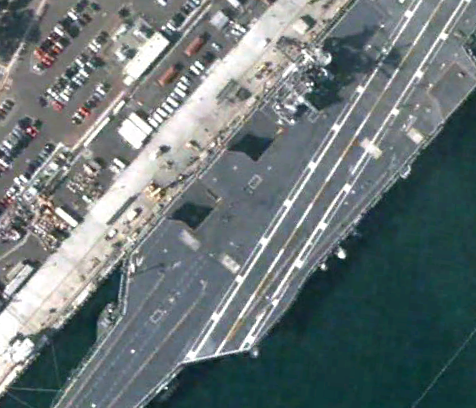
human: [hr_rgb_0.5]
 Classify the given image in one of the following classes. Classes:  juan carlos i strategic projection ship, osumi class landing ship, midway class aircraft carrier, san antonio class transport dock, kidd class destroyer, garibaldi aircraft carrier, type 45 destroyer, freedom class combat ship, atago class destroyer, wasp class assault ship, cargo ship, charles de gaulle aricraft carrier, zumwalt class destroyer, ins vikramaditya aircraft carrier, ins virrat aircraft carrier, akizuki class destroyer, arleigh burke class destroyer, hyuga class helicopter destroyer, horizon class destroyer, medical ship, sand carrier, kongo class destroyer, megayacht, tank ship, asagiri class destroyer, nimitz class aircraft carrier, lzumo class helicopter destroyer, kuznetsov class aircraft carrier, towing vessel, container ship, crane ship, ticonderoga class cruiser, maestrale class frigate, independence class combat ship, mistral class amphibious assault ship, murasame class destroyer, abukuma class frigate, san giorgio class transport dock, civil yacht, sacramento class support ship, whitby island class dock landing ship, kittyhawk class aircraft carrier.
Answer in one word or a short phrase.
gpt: Nimitz class aircraft carrier